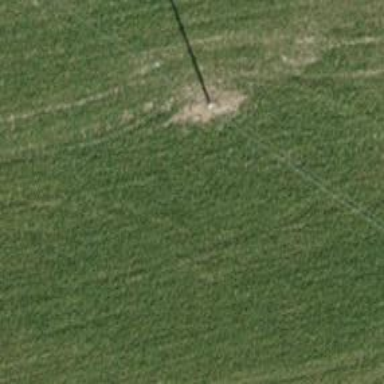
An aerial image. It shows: Minor power line.